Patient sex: F
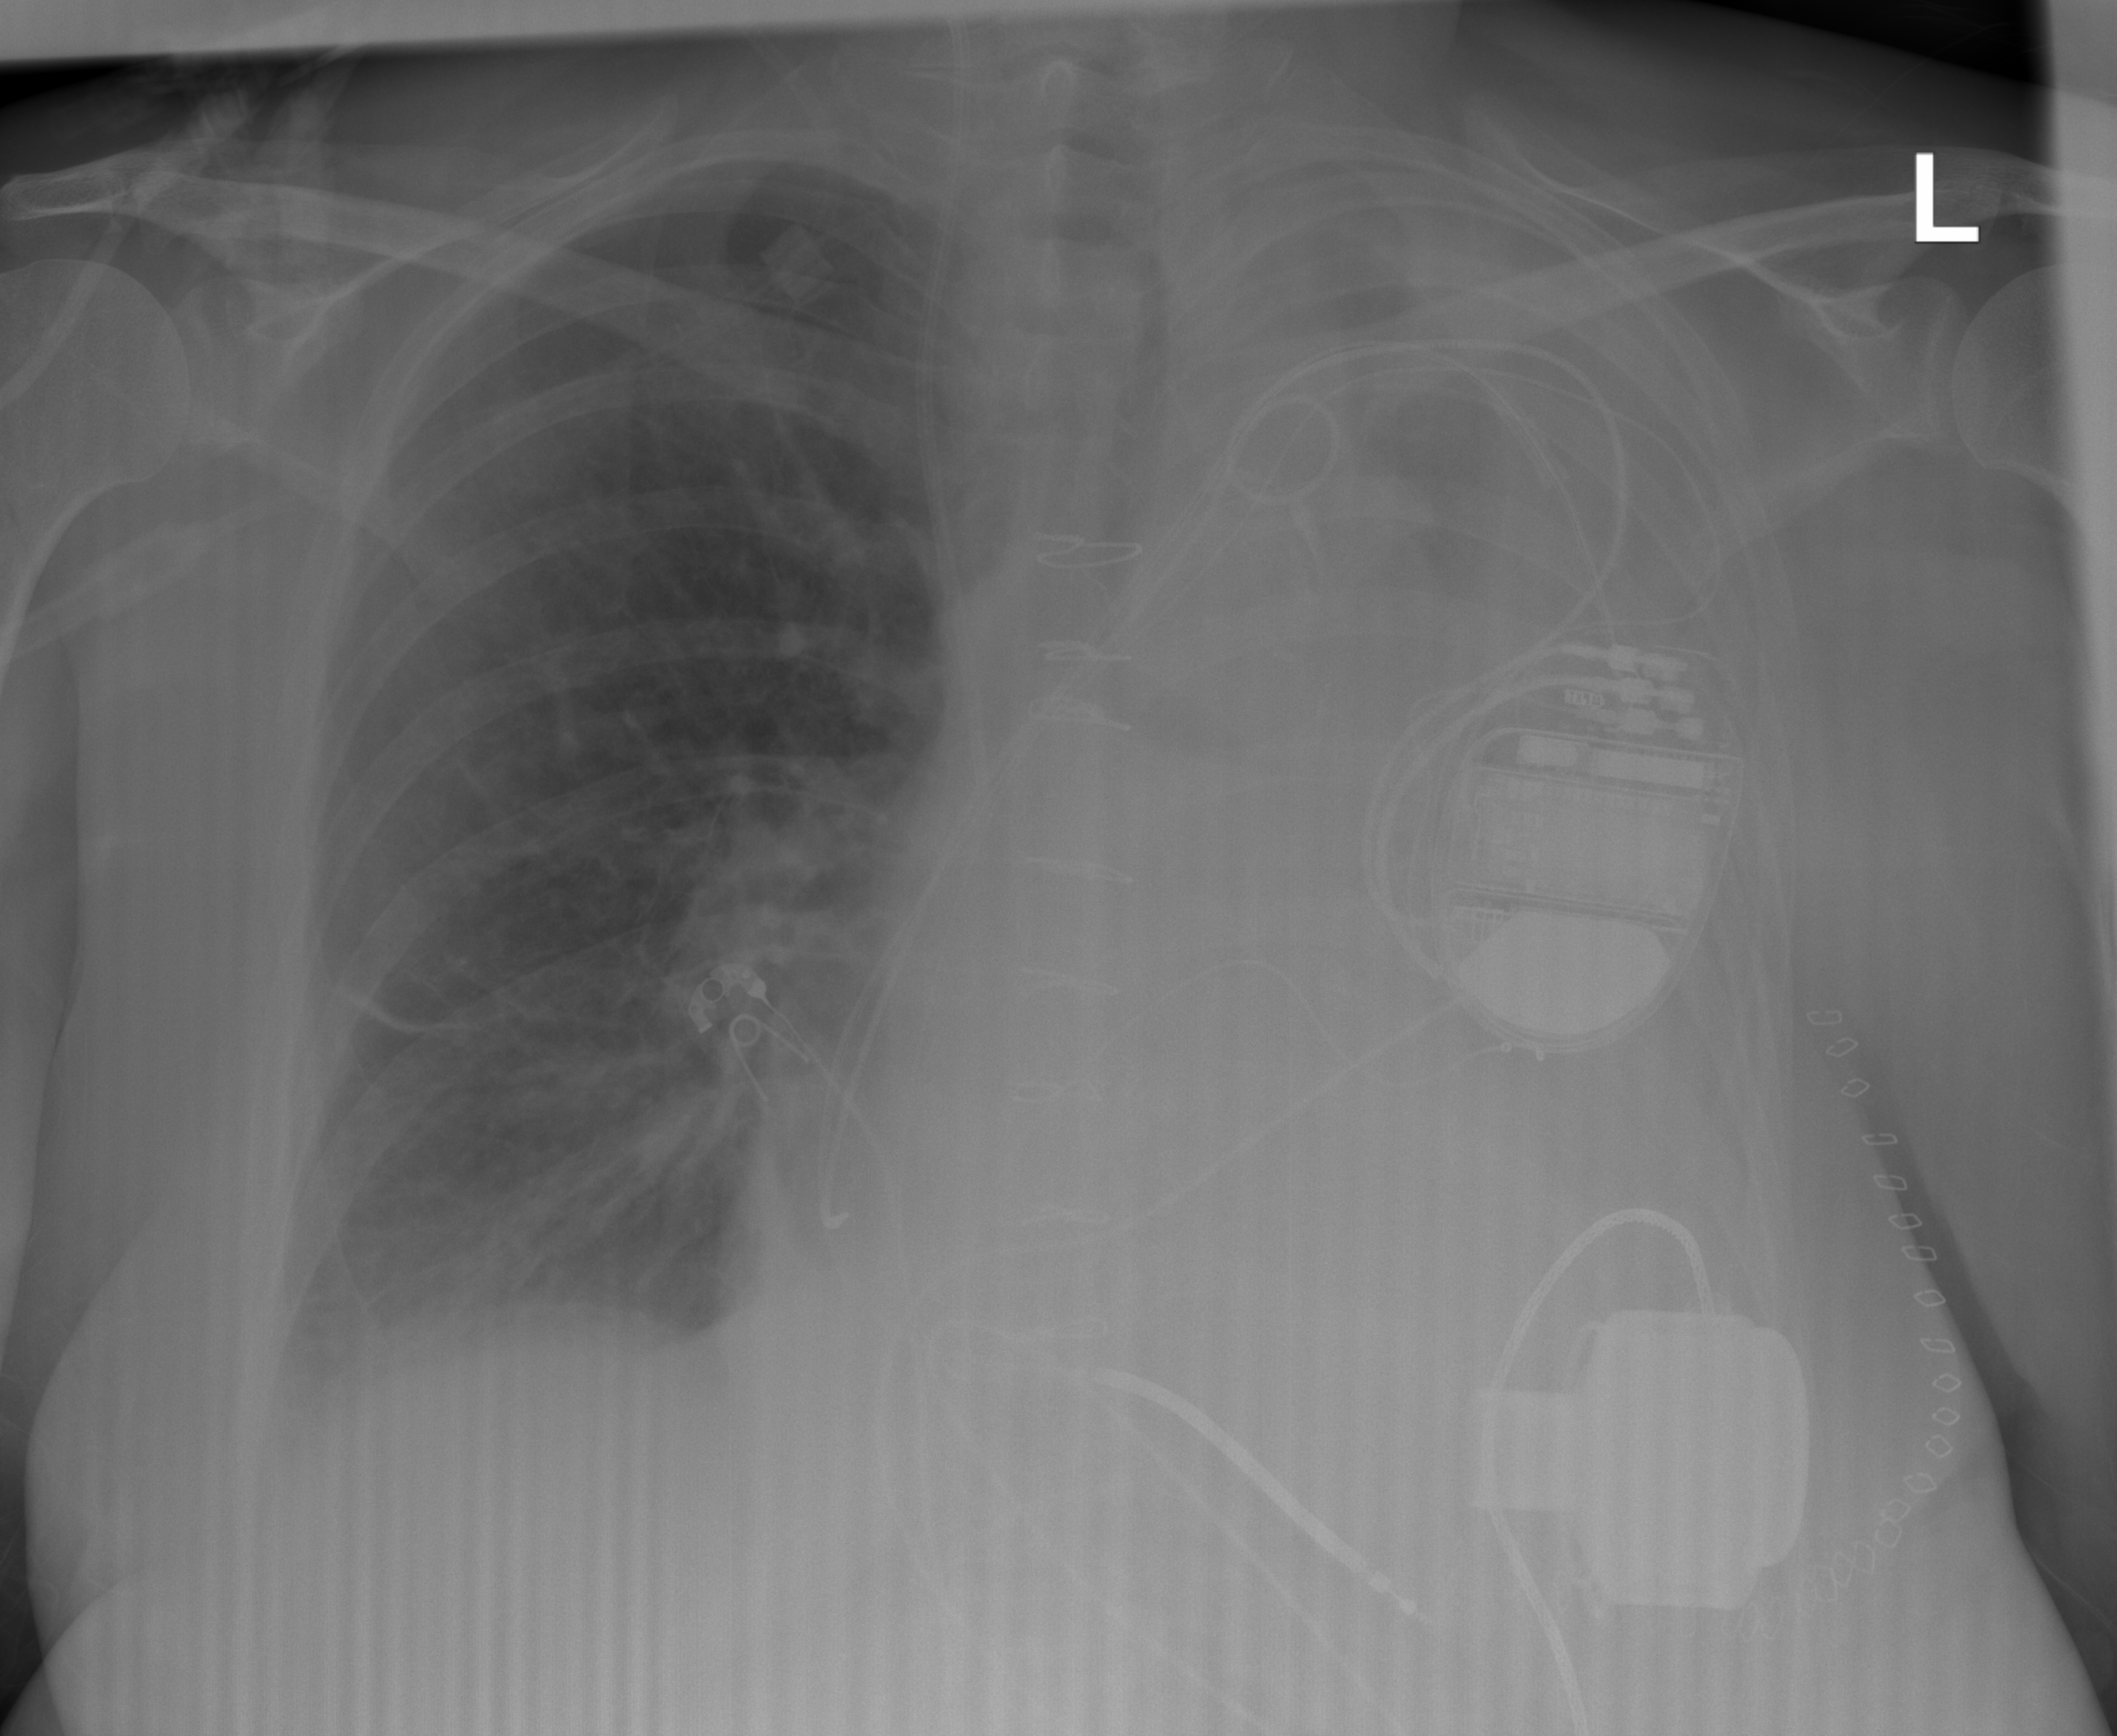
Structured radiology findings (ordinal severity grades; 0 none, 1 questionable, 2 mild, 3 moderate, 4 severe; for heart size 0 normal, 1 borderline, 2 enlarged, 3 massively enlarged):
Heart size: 2
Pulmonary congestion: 0
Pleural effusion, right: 2
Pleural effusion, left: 3
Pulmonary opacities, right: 1
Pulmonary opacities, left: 0
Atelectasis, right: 2
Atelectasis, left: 4